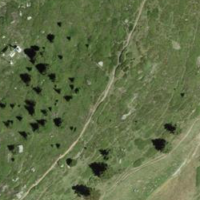
EUNIS habitat code: 26
Species observed at this site:
Arnica montana
Vaccinium uliginosum